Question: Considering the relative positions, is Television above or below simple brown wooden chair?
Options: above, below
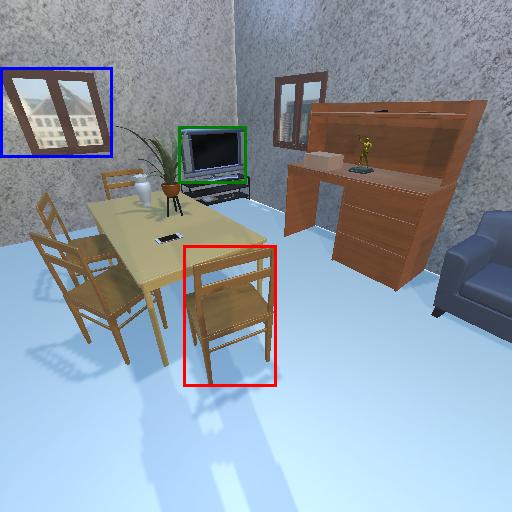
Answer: above